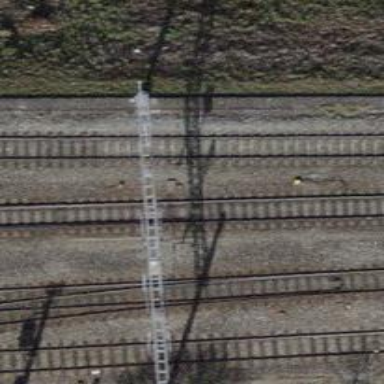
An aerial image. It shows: Railway switch.